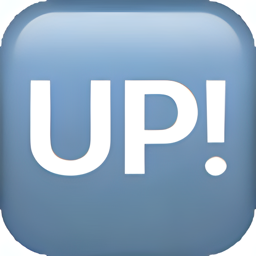
Name: squared up with exclamation mark
Emoji: 🆙
Group: Symbols
Sub-group: alphanum